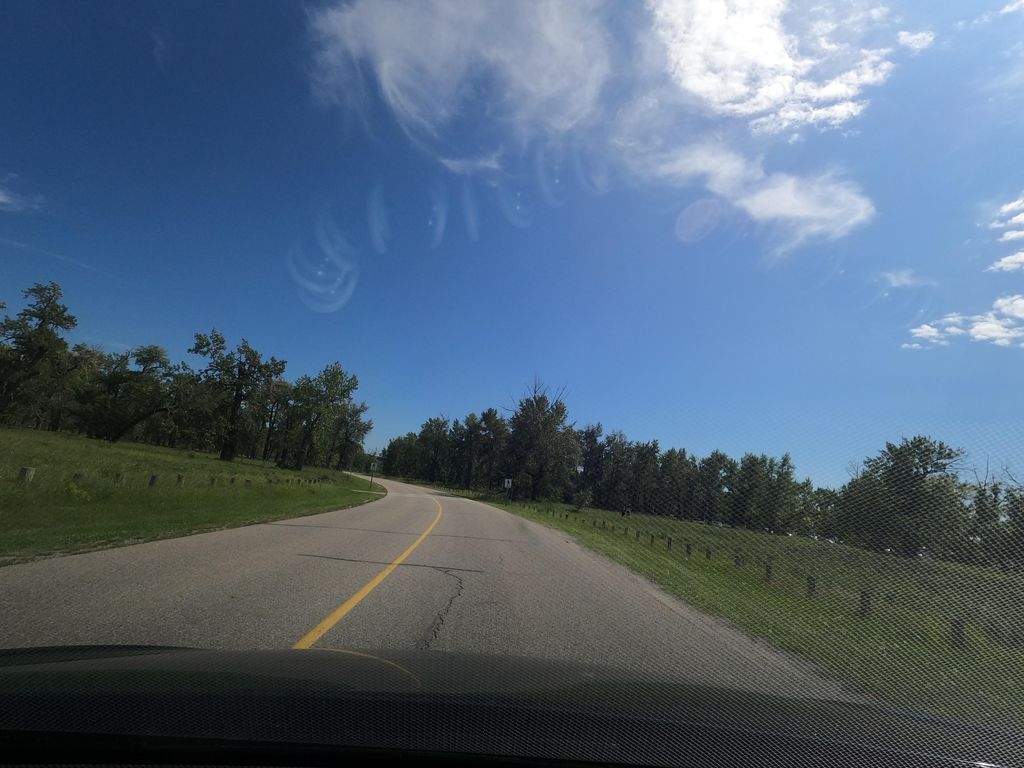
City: calgary